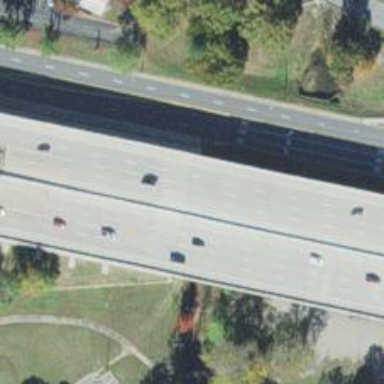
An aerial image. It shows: Beam bridge on motorway.